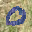
Label: 0